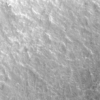
Label: not_dusty